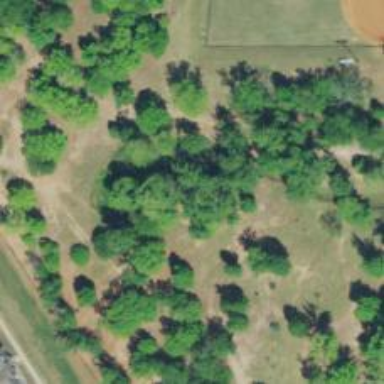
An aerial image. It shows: Disc golf hole.